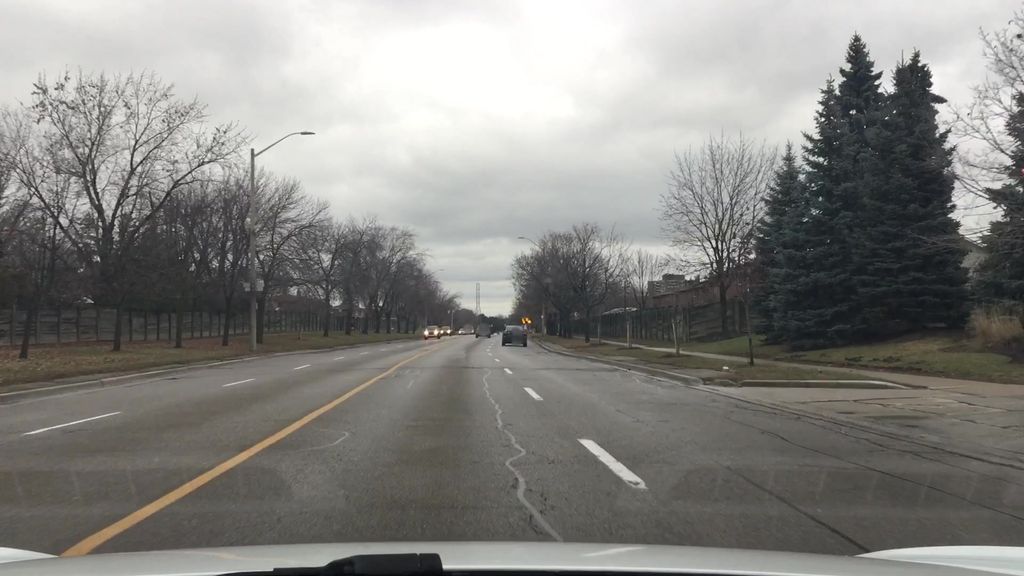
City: toronto